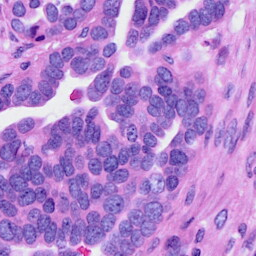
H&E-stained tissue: Ovarian